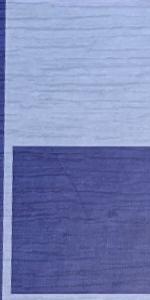
Label: Empty